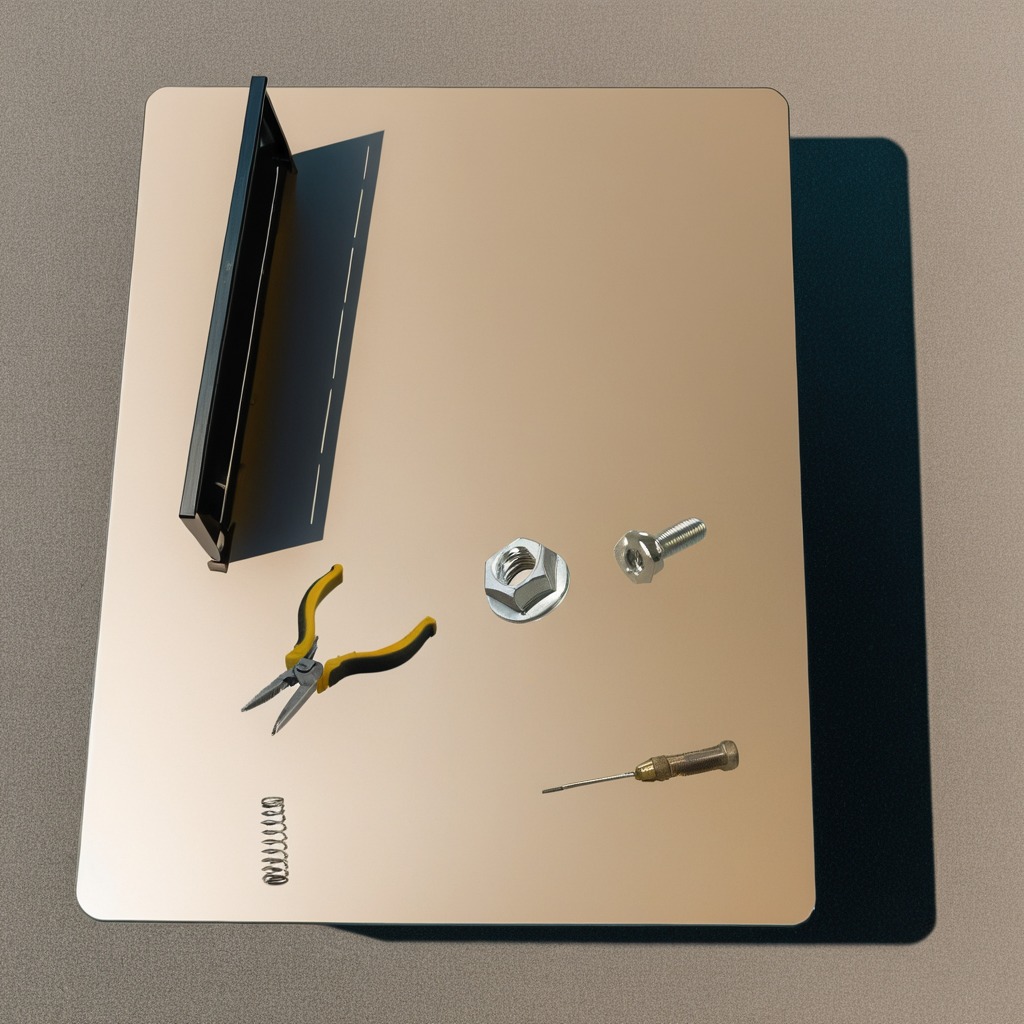
A metal machine screw, pliers, coiled metal spring, screwdriver, and metal nut are lying on the utility table.